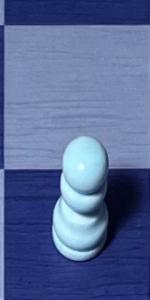
Label: Pawn_White